Question: I'm doing a project that requires me to create a picross game without a GUI. I'm having trouble with a function that prints the picross board and i need help.
I'm supposed to print this:

this is my current code and the intern representation of the board is board=[(specifications tuple), [list with created cells] the created cells are zero by default and i have a separate function to create them with the tuple of tuples as argument (note that the tuple of tuples length is 2 and the board size is determined by the tuples length, len(specifications tuple[0]), if the length is 3, then the board is 3x3, for example):
'''
t=[(((1,), (3,), (1,)), ((3,), (1,), (1,))), [[0, 0, 0], [0, 0, 0],[0, 0, 0]]]
board_size = len(t[0][0])
cells = t[1]
hnums = t[0][1]
vnums = t[0][0]
h1 = [x[1] if len(x) > 1 else " " for x in hnums]
h2 = [x[0] for x in hnums]
v1 = [x[1] if len(x) > 1 else " " for x in vnums]
v2 = [x[0] for x in vnums]
heading_string = " {} " * board_size
print(heading_string.format(*h1))
print(heading_string.format(*h2))
def cell_text(c):
if c == 0:
return "?"
elif c == 1:
return "."
else:
return "X"
row = []
for i in t[1]:
for x, cell in enumerate(i, 1):
row.append(cell_text(cell))
if x % board_size == 0:
row_string = "[ {} ]" * board_size
vnum_string = " " + str(v2[(x) // board_size])+ " " + str(v1[(x) // board_size]) + "|"
print(row_string.format(*row) + vnum_string)
row = []
'''
the problem is that the tuples inside the tuple t[0] vary in lenght and for this code i can only print if the lenght is 2. this is the output
'''
1 3 1
[ ? ][ ? ][ ? ] 3 |
[ ? ][ ? ][ ? ] 3 |
[ ? ][ ? ][ ? ] 3 |
'''
It needs to be formatted like this:
'''
1 3 1
[ ? ][ ? ][ ? ] 3|
[ ? ][ ? ][ ? ] 3|
[ ? ][ ? ][ ? ] 3|
'''
or for example for this board specifications t=[(((1, 2), (1,), (1, 1)), ((1, 2), (1,), (1, 1))), [[0, 0, 0], [0, 0, 0], [0, 0, 0]]] the output should be like this:
'''
1 1
2 1 1
[ ? ][ ? ][ ? ] 1 2|
[ ? ][ ? ][ ? ] 1 |
[ ? ][ ? ][ ? ] 1 1|
'''
Also the board size depends on t[0][0] length
'''
z
x x x x x
[ ? ] [ ? ] [ ? ] [ ? ] [ ? ] y |
[ ? ] [ ? ] [ ? ] [ ? ] [ ? ] y |
[ ? ] [ ? ] [ ? ] [ ? ] [ ? ] y |
[ ? ] [ ? ] [ ? ] [ ? ] [ ? ] y |
[ ? ] [ ? ] [ ? ] [ ? ] [ ? ] y z|
'''
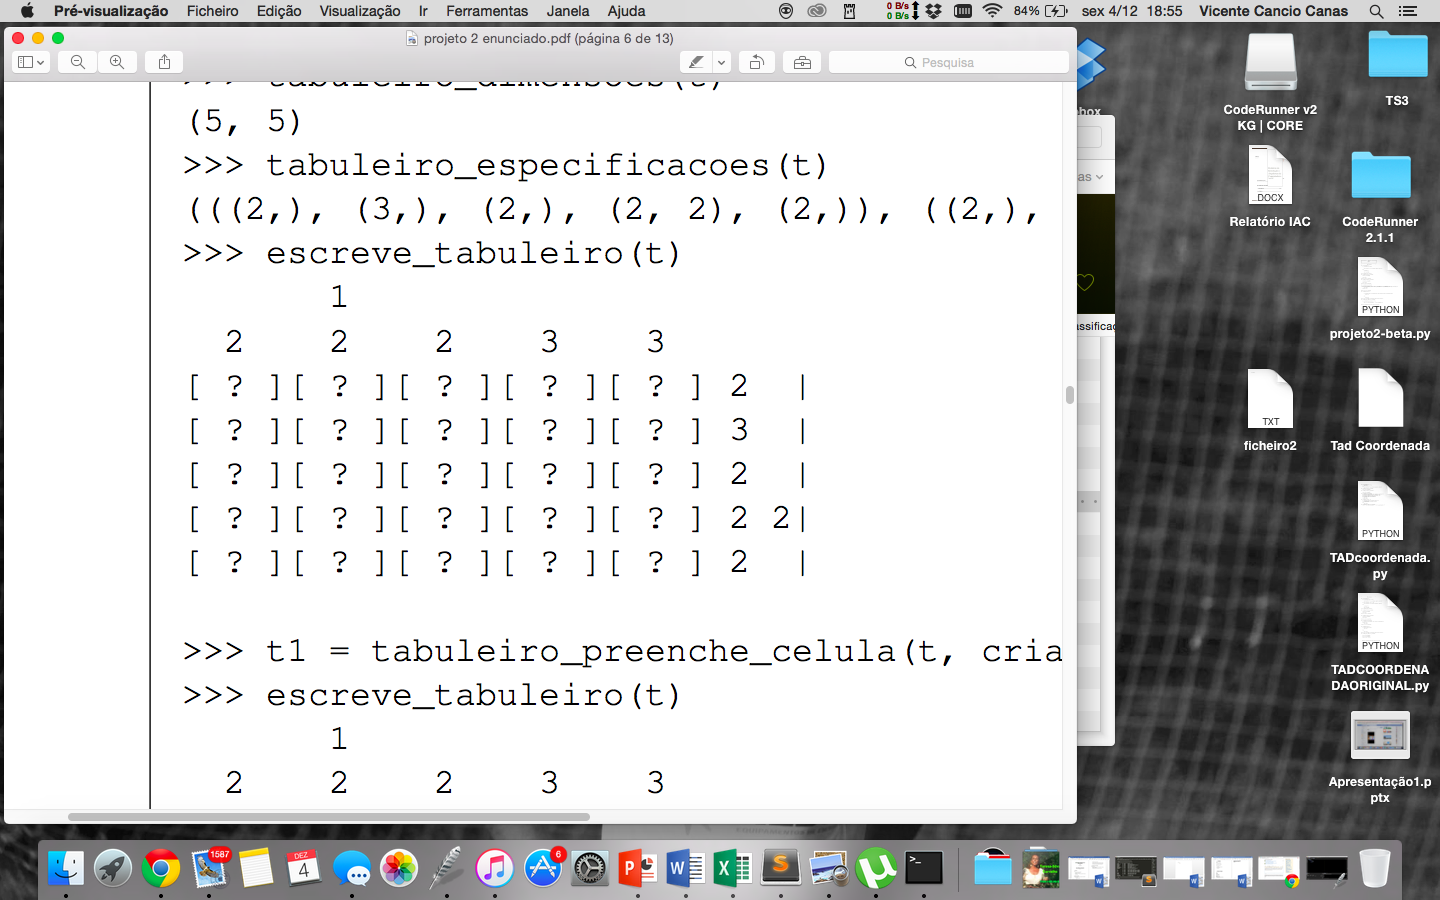
Answer: how about this
'''
tablero_data1 = [(((1,), (3,), (1,)), ((3,), (1,), (1,))), [[0, 0, 0], [0, 0, 0],[0, 0, 0]]]
tablero_data2 = [(((1, 2), (1,), (1, 1)), ((1, 2), (1,), (1, 5))), [[0, 1, 0], [0, 0, 2], [0, 0, 0]]]
def print_board(board_data:"[border,inside]"):
"""border = (rows,columns)
inside = [ [int] ]
columns = ( espesication, )
rows = ( espesication, )
espesication = (int,)"""
(rows,columns),inside = board_data
board_size = len(columns)
nivel_columns = max(map(len,columns))
nivel_rows = max(map(len,rows))
rows = tuple(map(lambda x: x+(" ",)*nivel_rows,rows))
inside = list(map(lambda f:f[:board_size],inside))
columns = tuple(map(lambda esp:tuple(reversed(esp)),columns))
for i in reversed( range(nivel_columns) ):#print columns info
for esp in columns:
if len(esp)>i:
print(" %d "%esp[i],end="")
else:
print( " ",end="")
print()
for j,fila in enumerate(inside):#print rows
print("".join(map(lambda i: "[ %s ]"%cell_text(i),fila)) +" "+ " ".join(map(str,rows[j][:nivel_rows]))+"|" )
print_board(tablero_data1)
print()
print_board(tablero_data2)
'''
output
'''
3 1 1
[ ? ][ ? ][ ? ] 1|
[ ? ][ ? ][ ? ] 3|
[ ? ][ ? ][ ? ] 1|
1 1
2 1 5
[ ? ][ . ][ ? ] 1 2|
[ ? ][ ? ][ X ] 1 |
[ ? ][ ? ][ ? ] 1 1|
'''